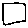
Label: square